Aerial crown-view tile of a tropical tree (Barro Colorado Island, Panama), acquired 20240918:
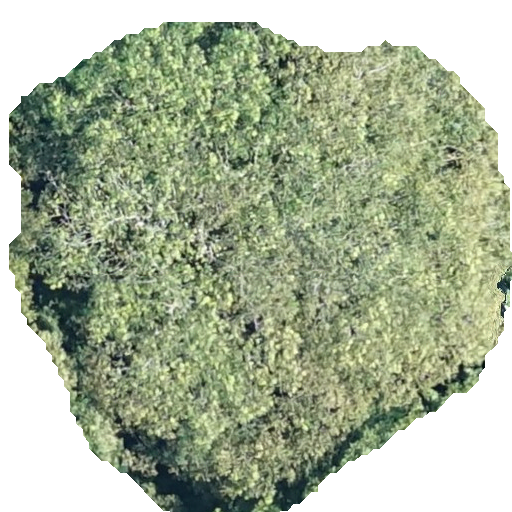
Species: Dipteryx oleifera
GBIF accepted scientific name: Dipteryx oleifera
Crown area: 302.588 m²